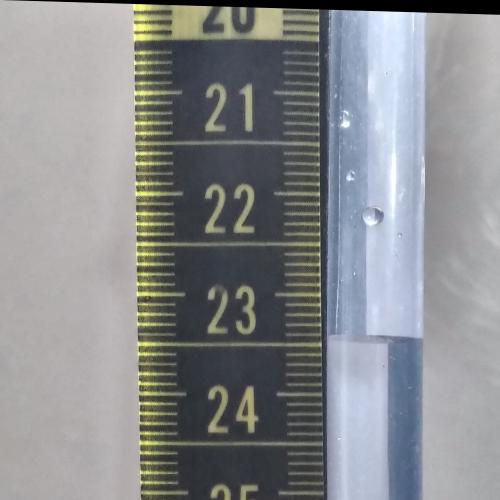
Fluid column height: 23.4 cm